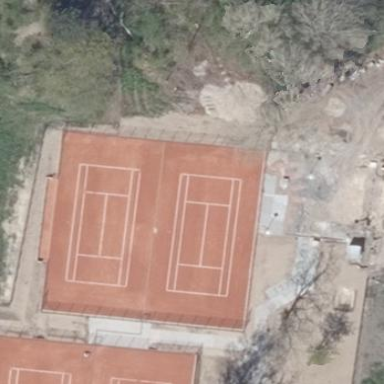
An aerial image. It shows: Tennis court on the leisure land pitch.